Aerial crown-view tile of a tropical tree (Barro Colorado Island, Panama), acquired 20240813:
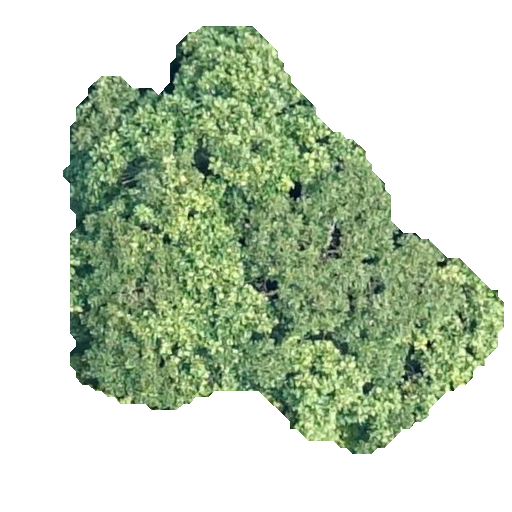
Species: Dipteryx oleifera
GBIF accepted scientific name: Dipteryx oleifera
Crown area: 180.172 m²